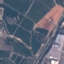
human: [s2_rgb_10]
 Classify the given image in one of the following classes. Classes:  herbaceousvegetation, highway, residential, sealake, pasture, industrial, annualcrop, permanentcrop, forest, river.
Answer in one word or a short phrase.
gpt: PermanentCrop